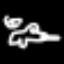
Label: frog